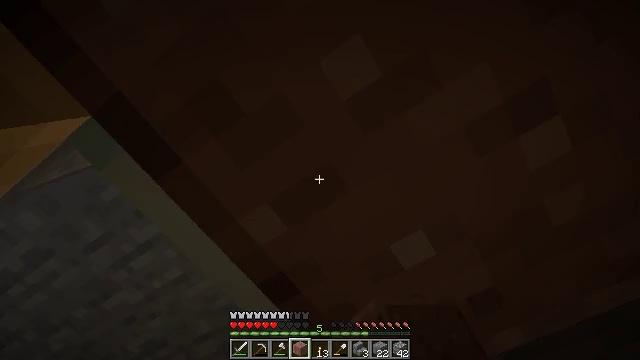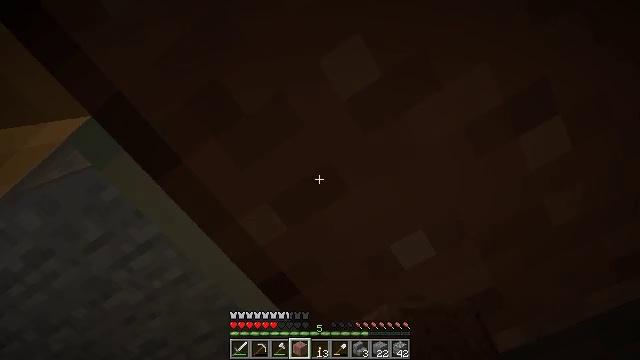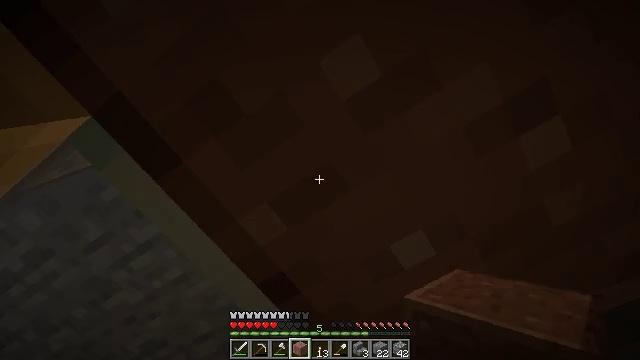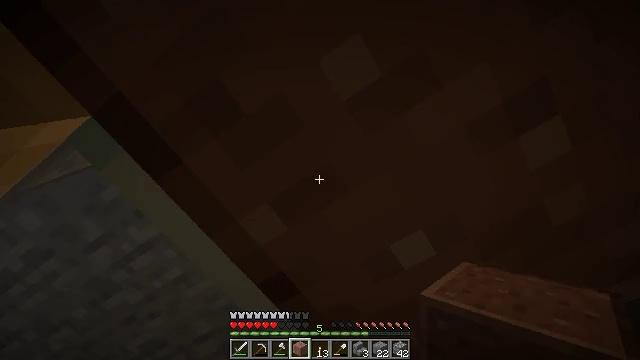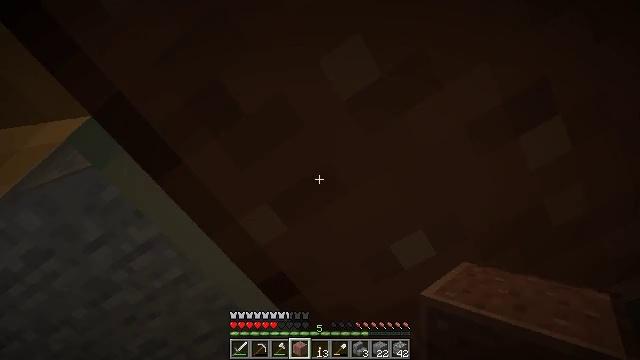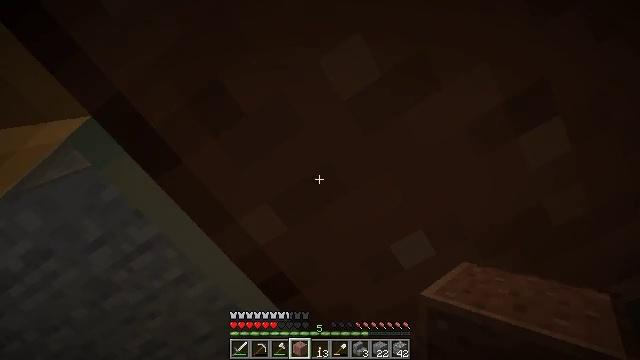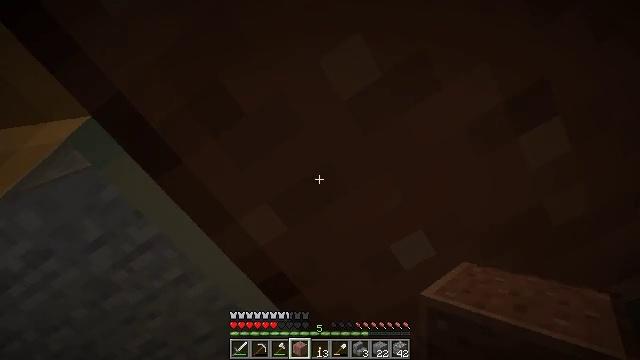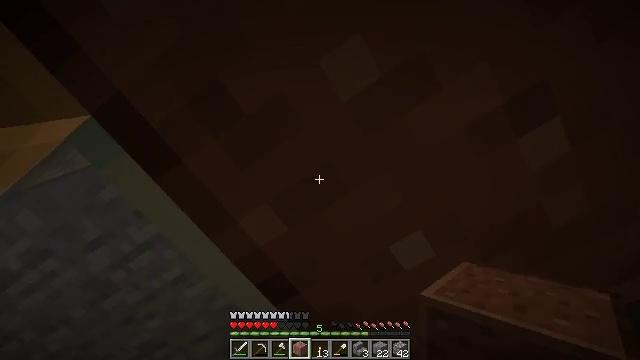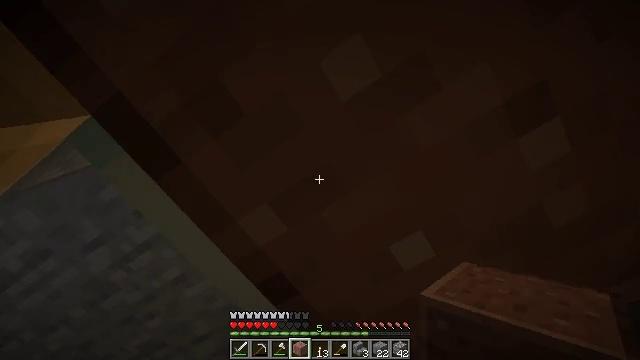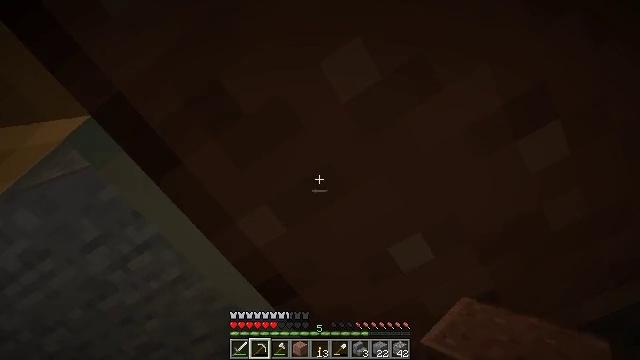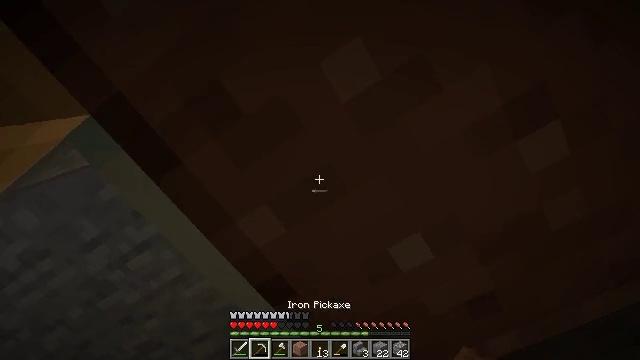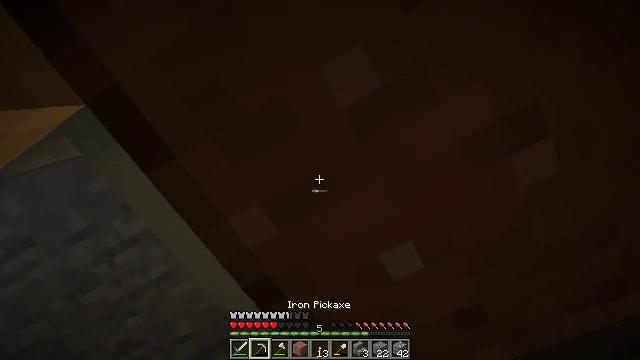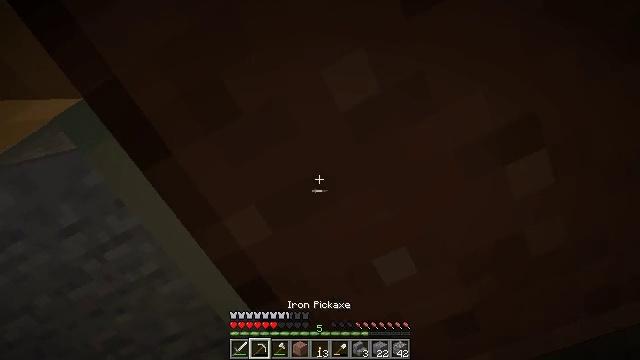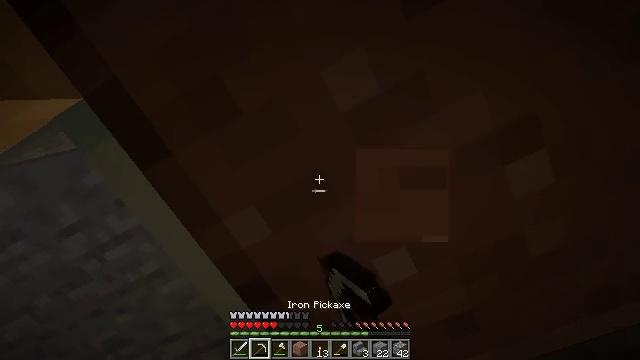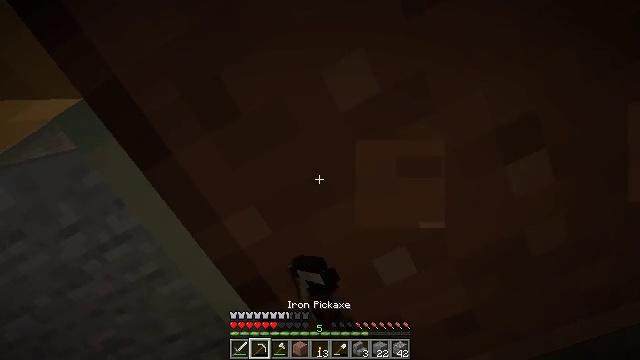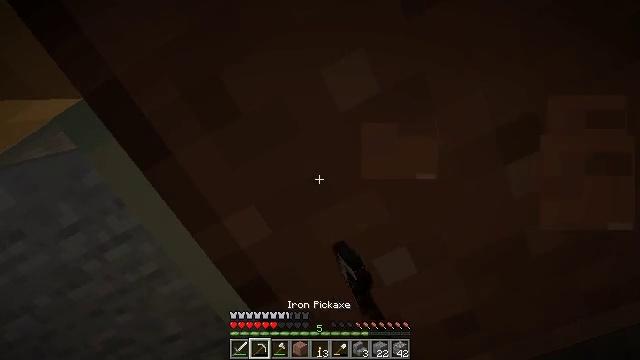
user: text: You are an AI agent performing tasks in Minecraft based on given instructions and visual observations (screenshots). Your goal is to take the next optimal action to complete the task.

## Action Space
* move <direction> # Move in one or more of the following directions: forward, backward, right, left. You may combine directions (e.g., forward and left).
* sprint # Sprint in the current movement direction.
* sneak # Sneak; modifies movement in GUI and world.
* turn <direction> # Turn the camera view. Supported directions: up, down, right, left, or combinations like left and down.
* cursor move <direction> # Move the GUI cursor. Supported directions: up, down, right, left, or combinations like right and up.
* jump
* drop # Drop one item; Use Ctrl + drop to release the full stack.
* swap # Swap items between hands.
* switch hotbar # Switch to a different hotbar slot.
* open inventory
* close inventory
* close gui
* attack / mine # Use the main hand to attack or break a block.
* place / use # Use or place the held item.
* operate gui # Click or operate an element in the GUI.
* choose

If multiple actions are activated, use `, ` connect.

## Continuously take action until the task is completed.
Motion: motion action
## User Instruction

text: Get polished granite for construction.
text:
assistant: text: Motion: no_op
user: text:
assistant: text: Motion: no_op
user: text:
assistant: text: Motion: no_op
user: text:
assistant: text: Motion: no_op
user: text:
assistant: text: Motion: no_op
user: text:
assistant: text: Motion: no_op
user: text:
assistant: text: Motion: no_op
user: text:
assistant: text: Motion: no_op
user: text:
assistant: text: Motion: switch to hotbar 2
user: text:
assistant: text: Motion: switch to hotbar 2
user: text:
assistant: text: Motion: turn right
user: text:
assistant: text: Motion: turn right, attack / mine
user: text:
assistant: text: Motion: attack / mine
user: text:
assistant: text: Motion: attack / mine
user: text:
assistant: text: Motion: attack / mine
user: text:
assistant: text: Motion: attack / mine
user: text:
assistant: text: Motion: attack / mine
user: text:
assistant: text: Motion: attack / mine
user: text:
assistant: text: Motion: attack / mine
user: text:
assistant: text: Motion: attack / mine
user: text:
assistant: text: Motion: attack / mine
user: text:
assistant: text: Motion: attack / mine
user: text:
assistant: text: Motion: attack / mine
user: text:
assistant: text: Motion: attack / mine
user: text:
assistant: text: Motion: attack / mine
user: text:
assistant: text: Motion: attack / mine
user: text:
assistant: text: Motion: attack / mine
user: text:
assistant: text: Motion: no_op
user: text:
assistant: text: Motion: no_op